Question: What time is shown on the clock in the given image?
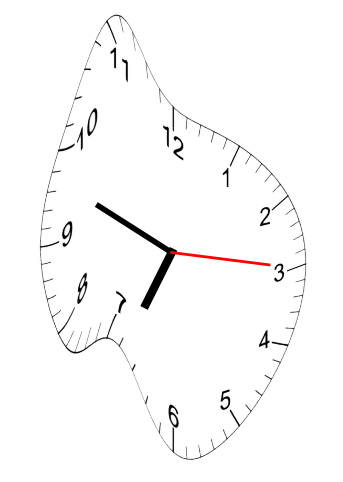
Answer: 06:48:15